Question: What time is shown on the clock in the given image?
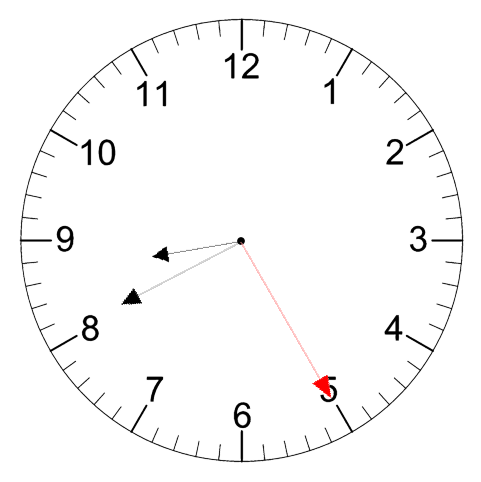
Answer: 08:40:25